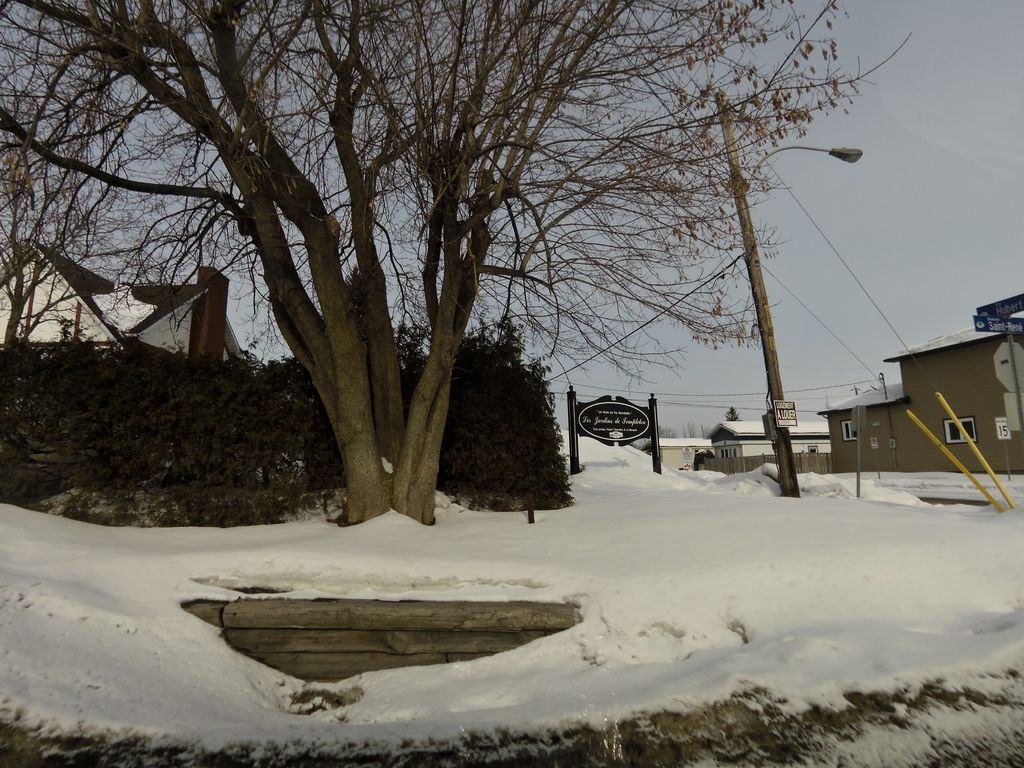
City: ottawa-gatineau